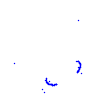
Particle: kaon